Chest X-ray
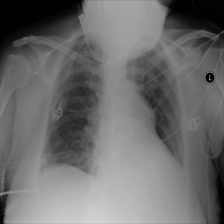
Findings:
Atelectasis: negative
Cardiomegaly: negative
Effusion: negative
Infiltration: negative
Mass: negative
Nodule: negative
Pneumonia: negative
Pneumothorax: negative
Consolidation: negative
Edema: negative
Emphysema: negative
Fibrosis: negative
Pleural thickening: negative
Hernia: negative